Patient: sex M, age 76
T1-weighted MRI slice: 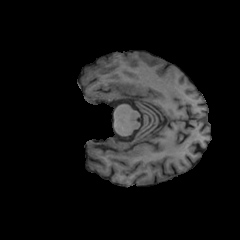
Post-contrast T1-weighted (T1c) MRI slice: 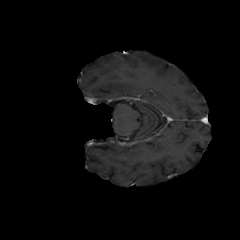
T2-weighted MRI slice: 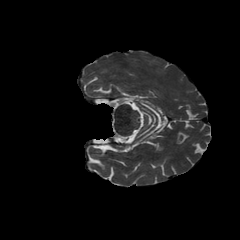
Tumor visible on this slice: yes
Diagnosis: Glioblastoma, IDH-wildtype
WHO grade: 4